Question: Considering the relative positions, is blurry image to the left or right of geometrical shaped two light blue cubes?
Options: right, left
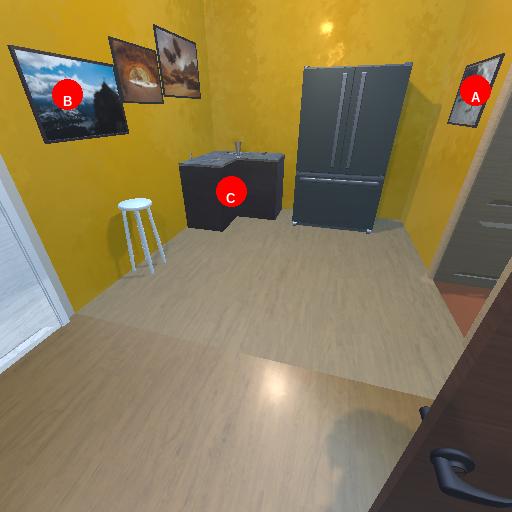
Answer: right